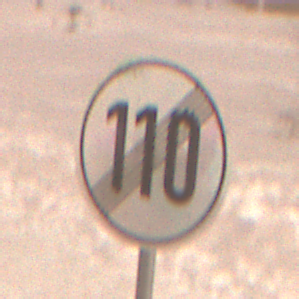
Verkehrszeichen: EndeGeschwindigkeit110
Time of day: Night
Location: Outdoor (Urban)
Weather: Overcast
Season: Winter
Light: Artificial